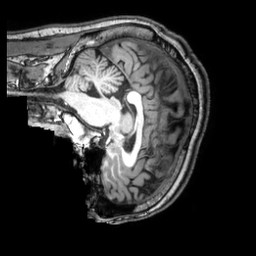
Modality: T1w
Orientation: sagittal
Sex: male
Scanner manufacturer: philips
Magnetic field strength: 3 T
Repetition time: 0.008211 s
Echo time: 0.00377 s